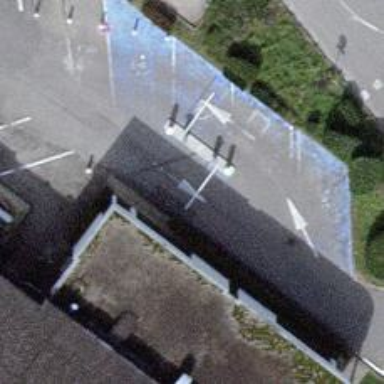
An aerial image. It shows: Lift gate barrier.